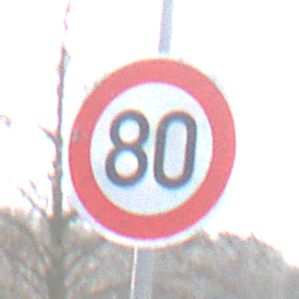
Verkehrszeichen: Geschwindigkeit80
Umgebung: Outdoor, Nature
Tageszeit: MorningAfternoon
Wetter: PartlyCloudy
Licht: Natural
Jahreszeit: NotSpecified
Kontrast: HighContrast